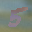
Label: 5